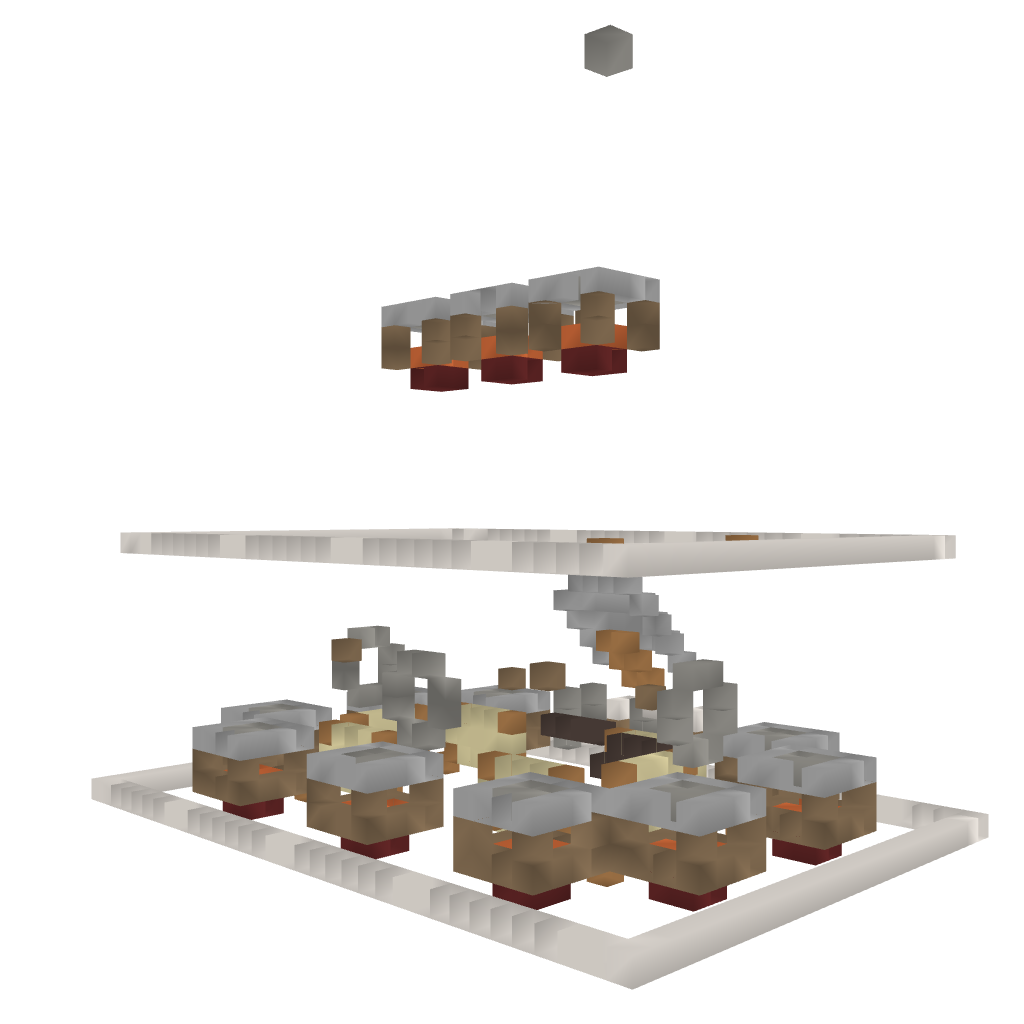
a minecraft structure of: Templo